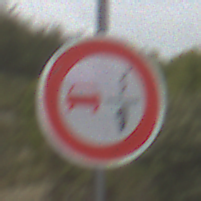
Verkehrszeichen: VerbotUeberholenEinspurigeFahrzeuge
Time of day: Midday
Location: Outdoor (Nature)
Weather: Overcast
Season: NotSpecified
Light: Natural